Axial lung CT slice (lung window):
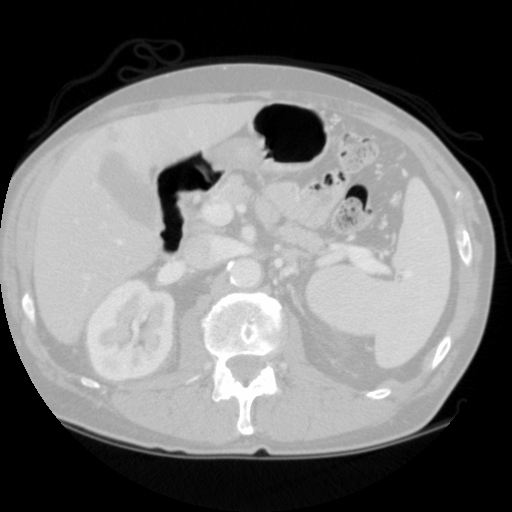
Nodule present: no